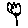
Label: flower